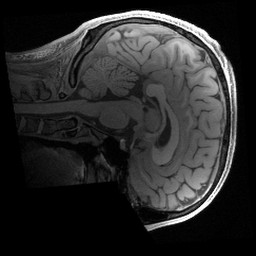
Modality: T1w
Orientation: sagittal
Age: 26
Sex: male
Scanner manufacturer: siemens
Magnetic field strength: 3 T
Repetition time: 2.4 s
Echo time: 0.00241 s